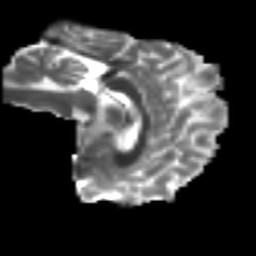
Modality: T2w
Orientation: sagittal
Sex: male
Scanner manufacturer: ge
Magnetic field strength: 3 T
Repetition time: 7 s
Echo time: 0.08 s